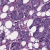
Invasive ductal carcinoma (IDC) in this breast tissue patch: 1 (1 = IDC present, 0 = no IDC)